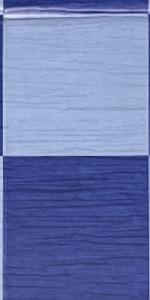
Label: Empty